Question: I have some data in SQL Server in below format.
'''
declare @statement table
(
acctno int,
statDate date,
tod int,
lastDate date
)
insert into @statement select 123,'2018-02-12',567,'2018-01-12'
insert into @statement select 123,'2018-03-12',580,'2018-02-12'
insert into @statement select 123,'2018-04-12',567,'2018-03-12'
--select * from @statement
declare @txn table
(
acct int,
txndate date,
amount int
)
insert into @txn select 123,'2018-02-11',400
insert into @txn select 123,'2018-02-18',400
insert into @txn select 123,'2018-02-25',400
insert into @txn select 123,'2018-03-11',400
insert into @txn select 123,'2018-03-25',400
'''
Result of the both tables similar like below.

Now I want the result as shown here:
<URL>
and I am trying to get it with this query:
'''
;with cte as
(
select
acctno, statDate, tod, txndate, amount, lastDate
from
@statement
inner join
@txn on acctno = acct
)
select *
from @txn t
left join cte on acct = acctno
and t.txndate between statDate and lastDate
'''
But the result is not being returned as expected - please help me get the desired result.
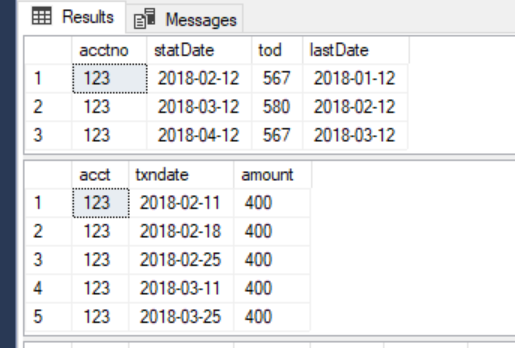
Answer: I think that you can do this more simply
'''
select s.acctno,statDate,tod,txndate,amount,lastDate
from @txn t
Inner join @statement s
On s.acctno = t.acct
And t.txndate Between s.lastDate and s.startDate
'''
You may need to change the BETWEEN to a "<" for the startDate comparison.